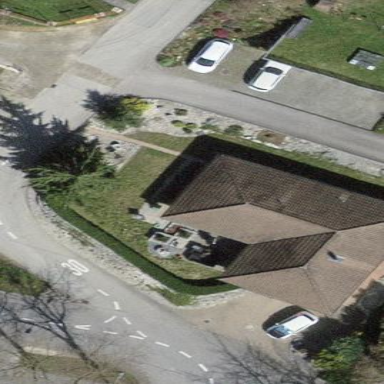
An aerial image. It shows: Building with tile roof.